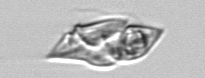
Label: Gyrodinium